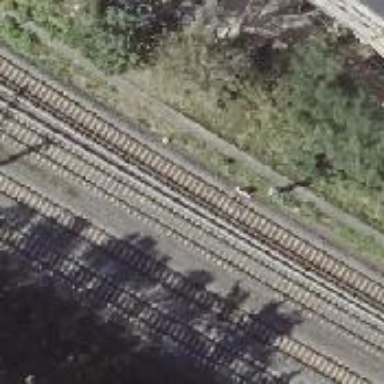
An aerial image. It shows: Railway signal.